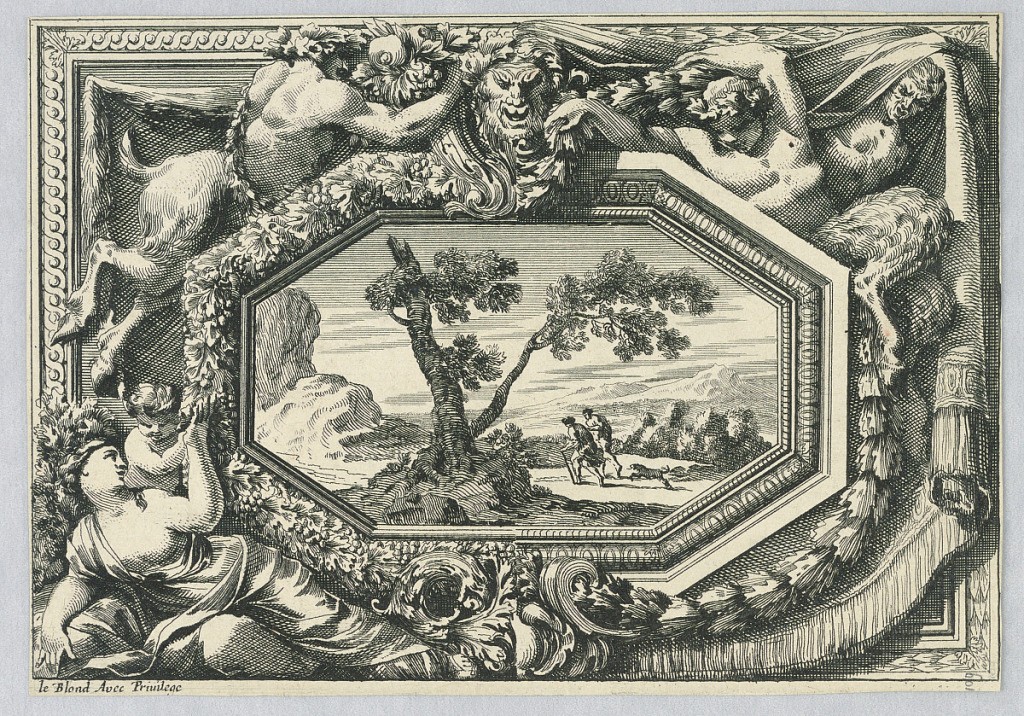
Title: Panel from, "Ornements de Paneaux"
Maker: Jean Le Pautre, French, 1618–1682
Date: ca. 1675
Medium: Etching on paper
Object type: Print
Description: A = Jombert 26, 2, with the address in the left bottom margin: ''le Blond Avec Priuilege.'' No number. B: A left half: three classical persons are shown against a mountainous landscape. The opening is rectangular. A figure supports a curtain. A right half: two persons stand behind the balustrade, one of them busy with a cloth. Wooded landscape in the rear. Bottom oblong: the scale ''6 piez'' between: ''le Pautre Inuenit et fecit'' and ''Iollain excudit cum priuilegio Regis.''